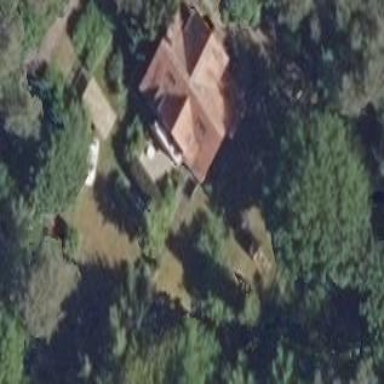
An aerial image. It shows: Detached building.